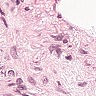
Metastatic tissue present: no